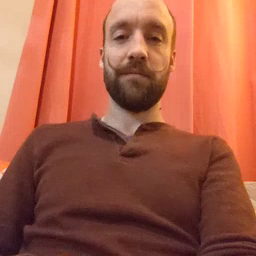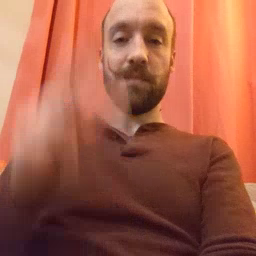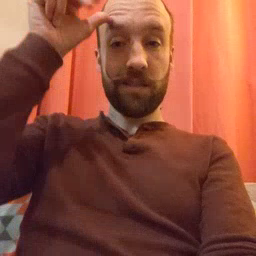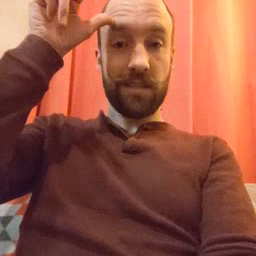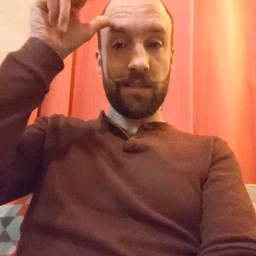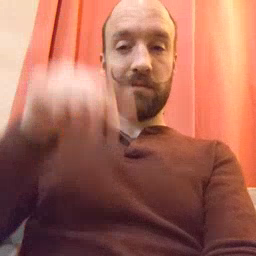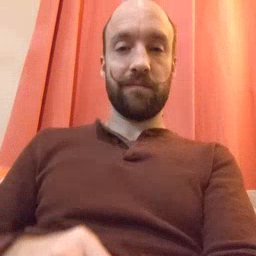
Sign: horse